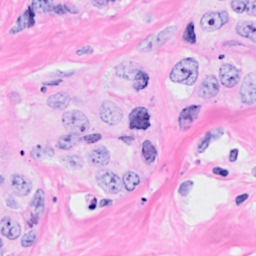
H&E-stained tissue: Breast